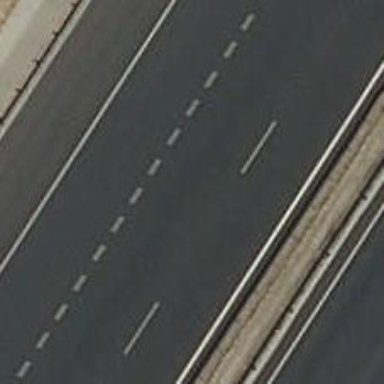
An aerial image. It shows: Motorway with dedicated cycle lane.